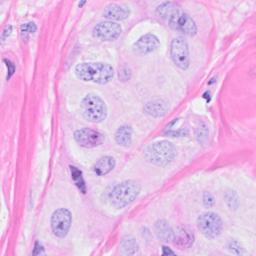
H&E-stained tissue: Breast